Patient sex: M
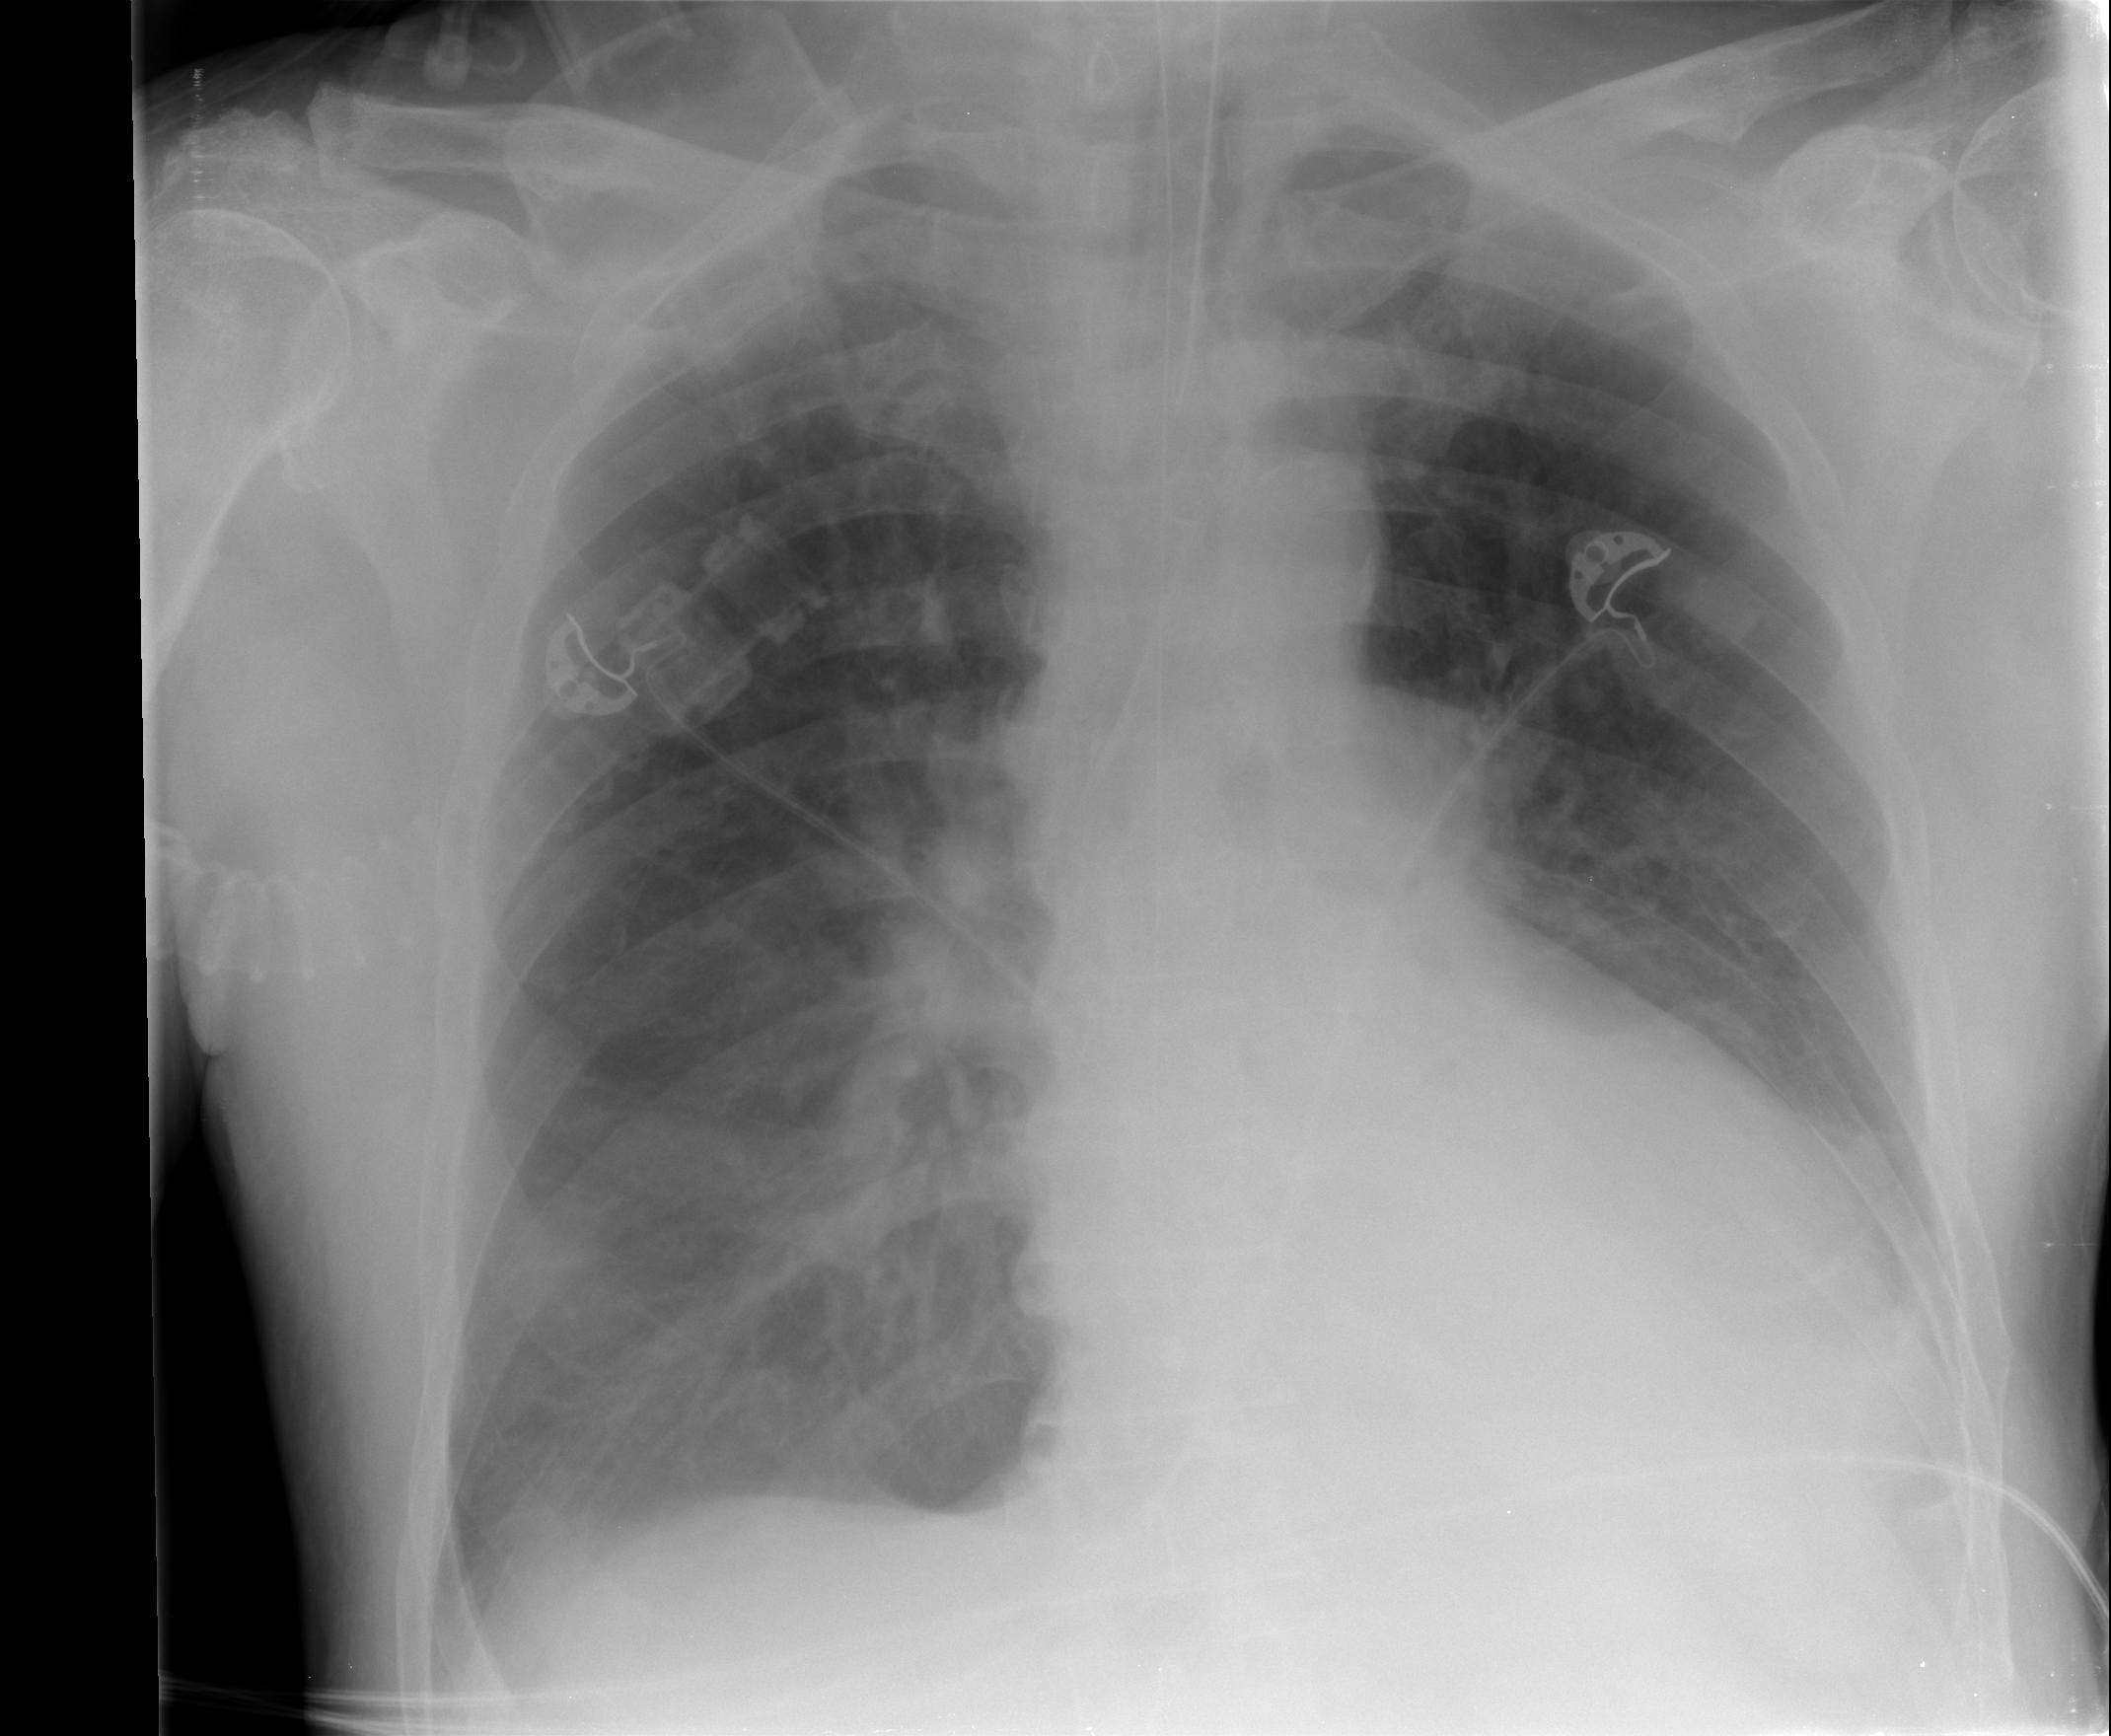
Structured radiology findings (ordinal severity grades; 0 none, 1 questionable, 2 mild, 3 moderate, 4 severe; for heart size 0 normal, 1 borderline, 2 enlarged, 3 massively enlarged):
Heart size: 2
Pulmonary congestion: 2
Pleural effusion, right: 1
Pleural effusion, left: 2
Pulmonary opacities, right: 1
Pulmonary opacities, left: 0
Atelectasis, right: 2
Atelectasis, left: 3